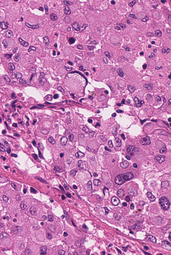
Tumor epithelial tissue: yes
Tumor-associated stroma tissue: yes
Normal tissue: no